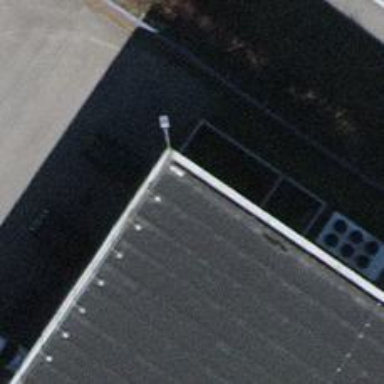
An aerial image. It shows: Building with surveillance zone.